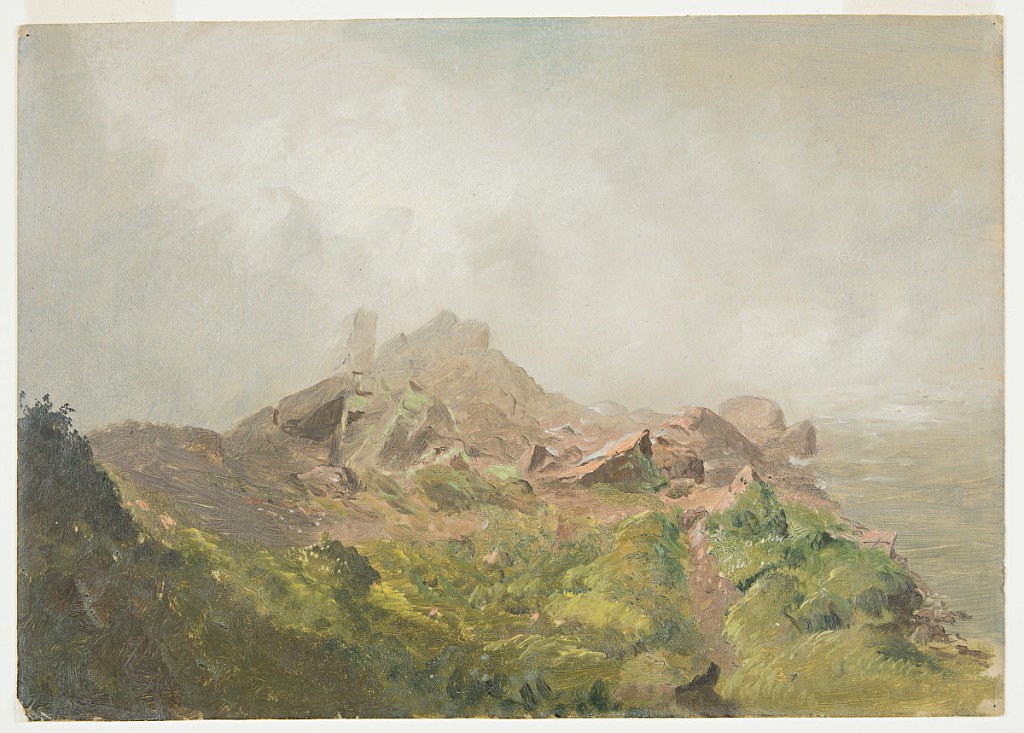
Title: Base of the American Falls, Niagara
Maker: Frederic Edwin Church, American, 1826–1900
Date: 1856–58
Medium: Oil paint and graphite on paperboard
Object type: Drawing
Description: Landscape study of a craggy outcropping of rocks at the base of the American Falls at Niagara. Verdant growth fills the foreground and leads to several sharp rocks, visible at center. Gray and white mist fills the air beyond, and the waters of the Niagara River are visible at right.